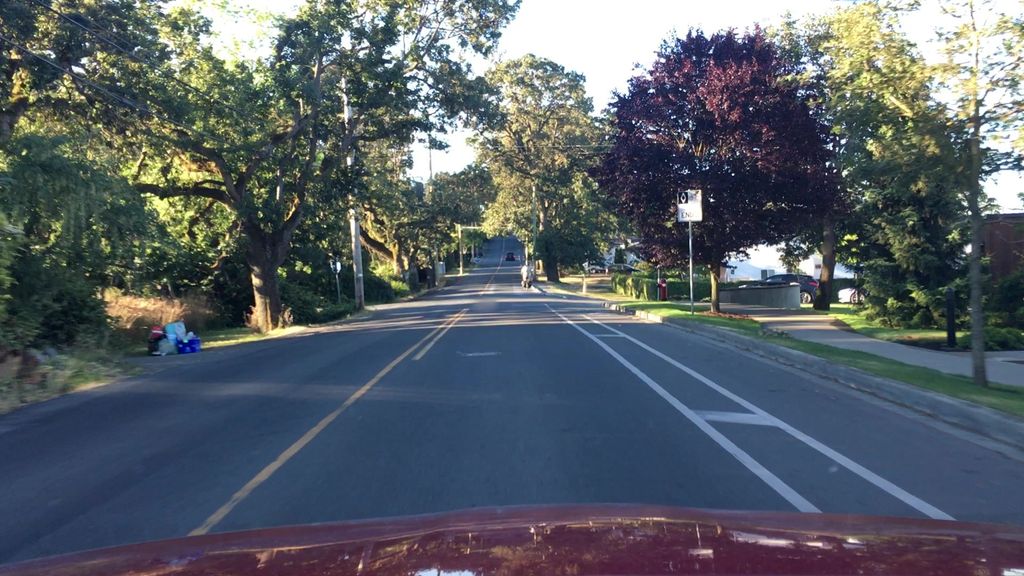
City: victoria